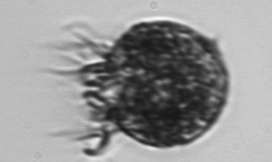
Label: Pelagostrobilidium